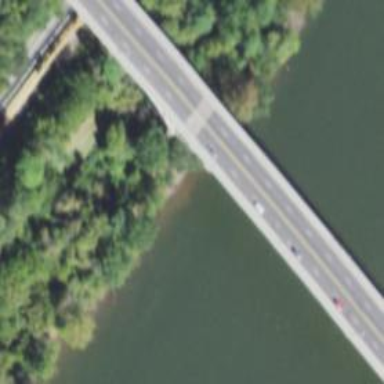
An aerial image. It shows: Primary highway bridge with asphalt surface and historic tram railway.